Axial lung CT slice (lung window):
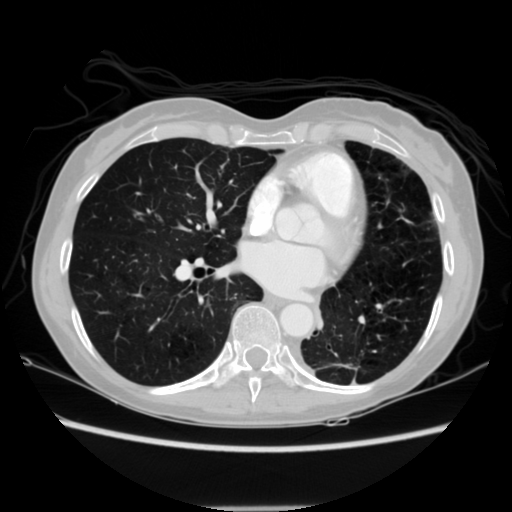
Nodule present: no